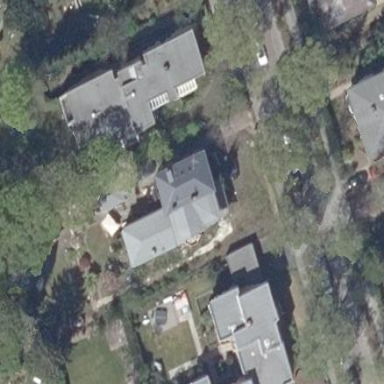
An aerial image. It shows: Detached building.